Field crop: maize
Growth stage: 2
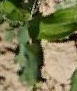
Species: maize